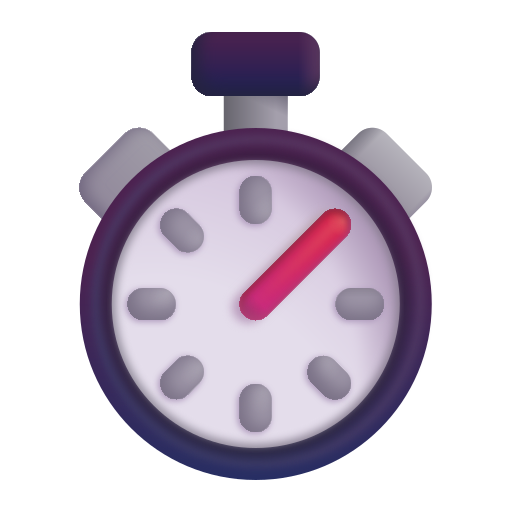
stopwatch color